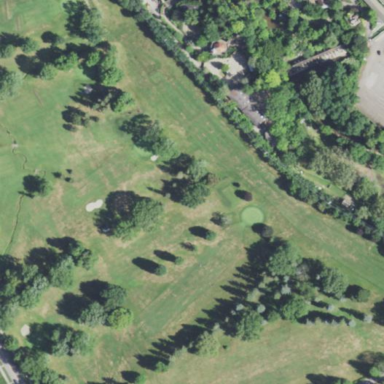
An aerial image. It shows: Golf course surrounded by greenery.